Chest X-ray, PA view. Patient: 51 years old, sex F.
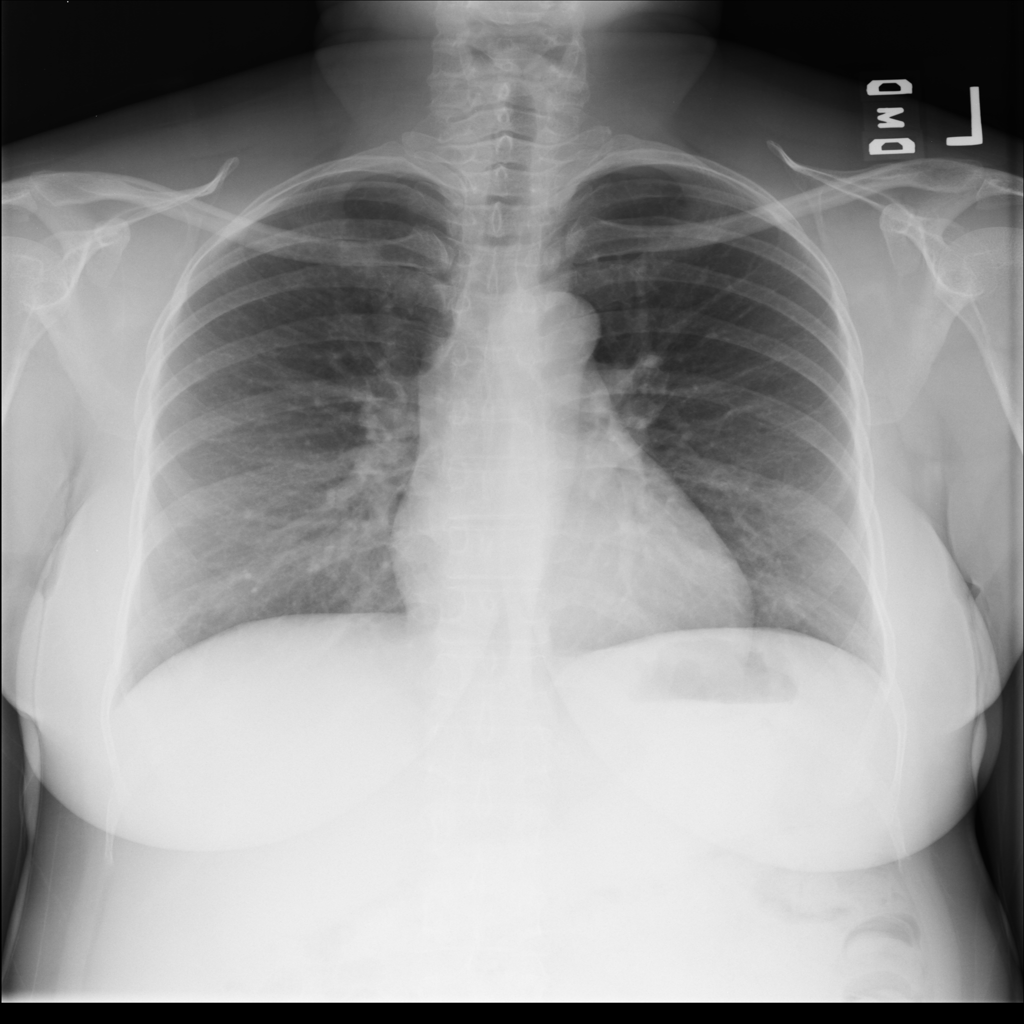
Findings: No Finding